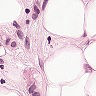
Metastatic tissue present: yes